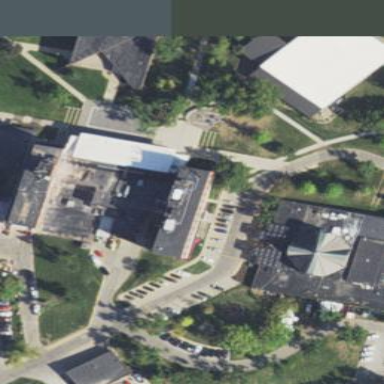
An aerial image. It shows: Flat-roofed university building.